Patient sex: M
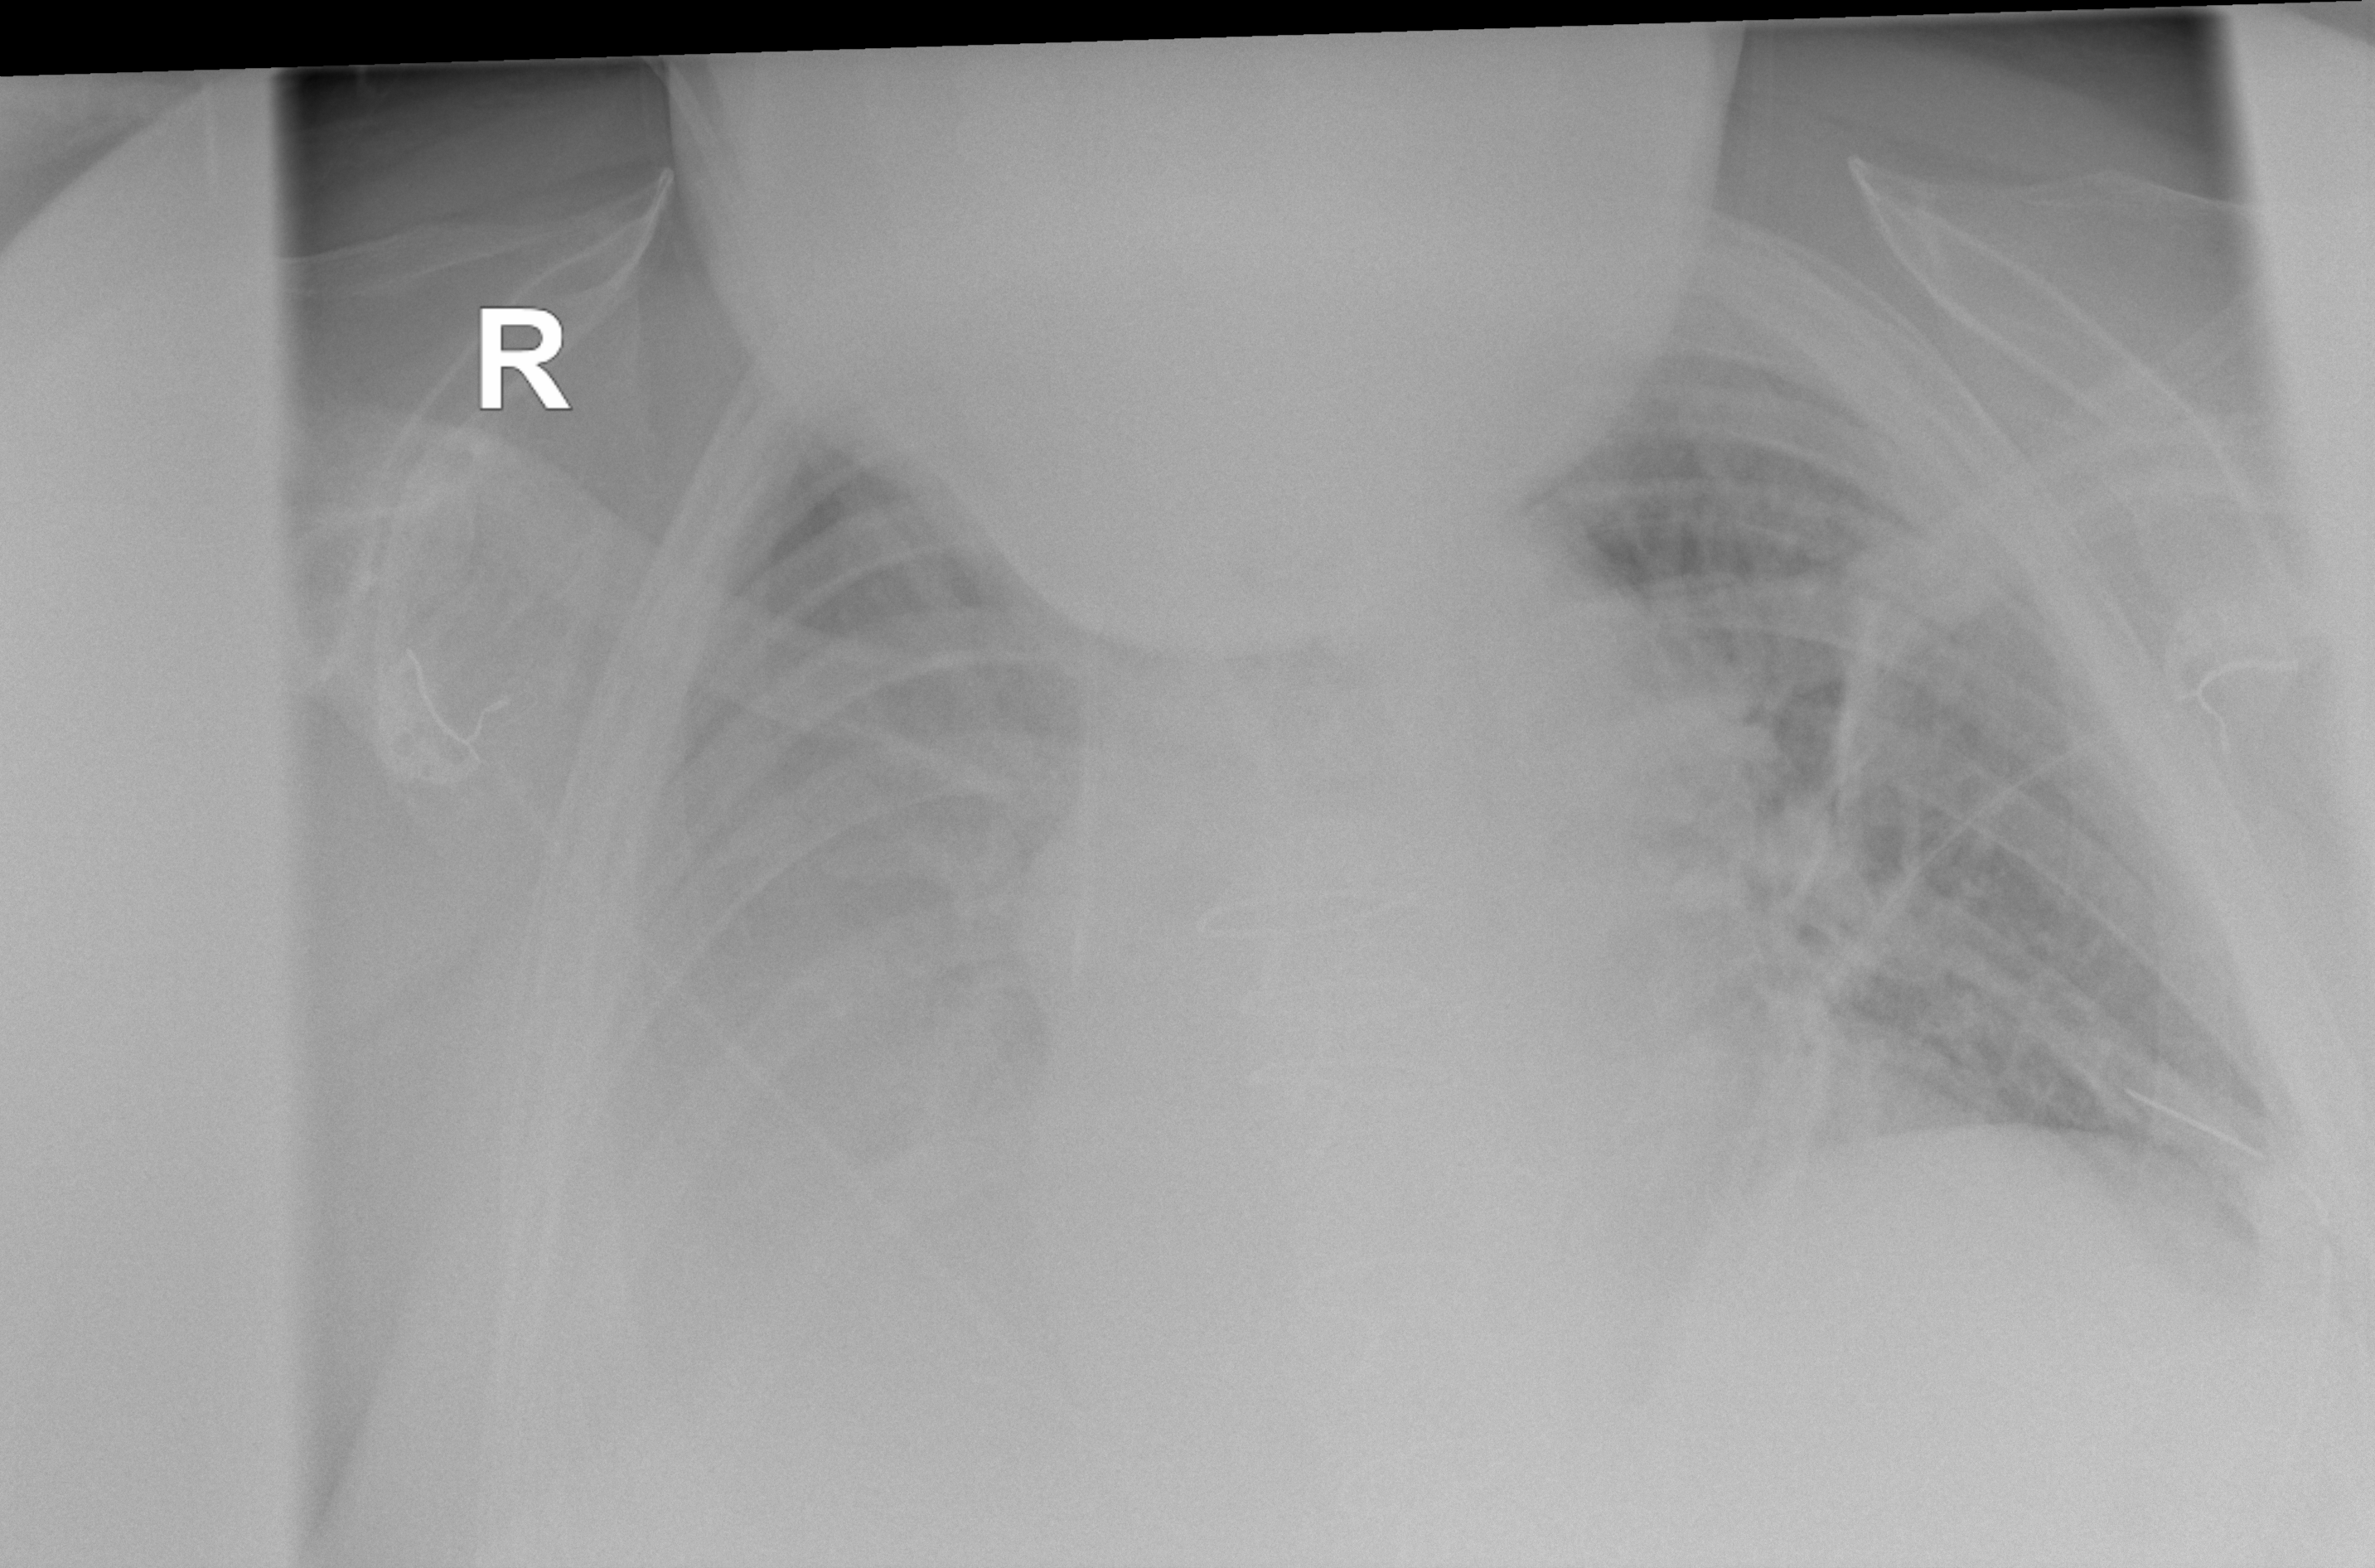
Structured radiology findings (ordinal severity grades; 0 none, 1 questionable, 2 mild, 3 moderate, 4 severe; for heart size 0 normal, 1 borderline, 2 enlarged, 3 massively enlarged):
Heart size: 2
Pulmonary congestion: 2
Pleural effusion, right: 3
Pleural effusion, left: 2
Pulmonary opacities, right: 2
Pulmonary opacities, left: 2
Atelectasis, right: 2
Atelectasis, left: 2